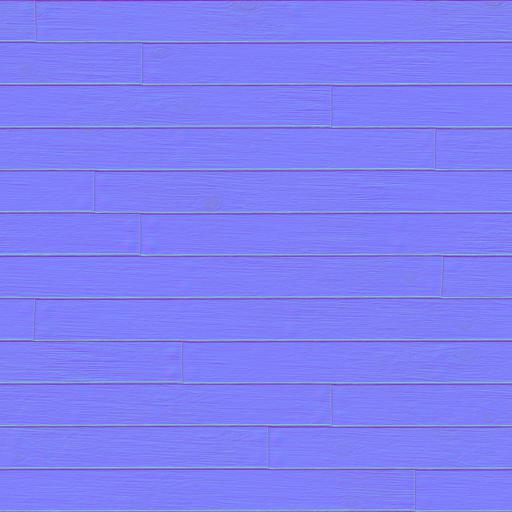
planks